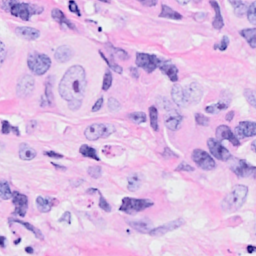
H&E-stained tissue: Breast